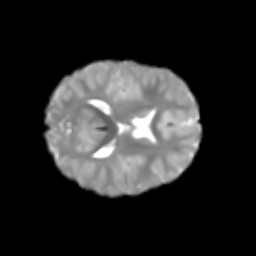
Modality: T2w
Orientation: axial
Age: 7
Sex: male
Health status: healthy